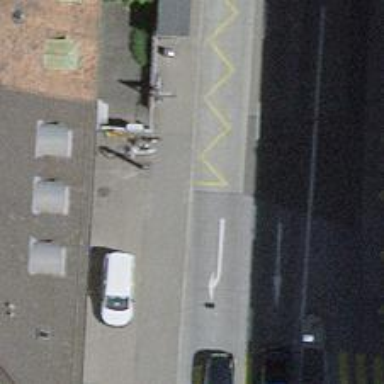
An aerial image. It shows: Platform for public transport with shelter.